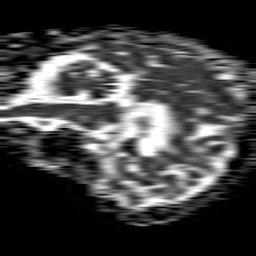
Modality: ADC
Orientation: sagittal
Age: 54
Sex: female
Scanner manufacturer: philips
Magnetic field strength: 1.5 T
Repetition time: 4.6 s
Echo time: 0.08631 s